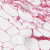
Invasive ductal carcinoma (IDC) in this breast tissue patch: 0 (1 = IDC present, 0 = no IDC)